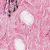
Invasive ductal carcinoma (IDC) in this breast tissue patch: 0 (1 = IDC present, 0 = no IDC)